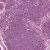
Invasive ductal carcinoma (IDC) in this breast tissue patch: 0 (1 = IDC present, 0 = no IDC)